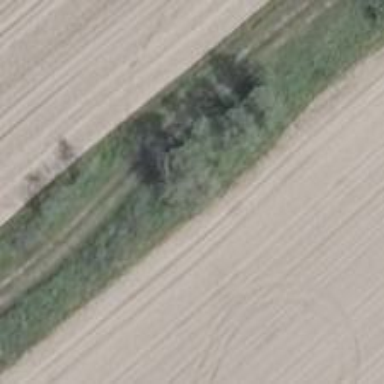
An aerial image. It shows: Deciduous broadleaved tree.